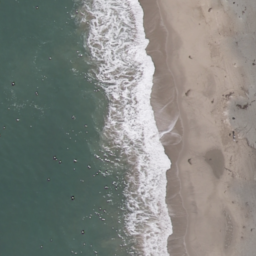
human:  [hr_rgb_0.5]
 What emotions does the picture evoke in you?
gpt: beach